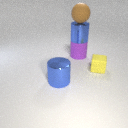
large purple rubber cylinder below large blue metal cylinder